Question: I saw this on stackoverflow which works
'''
a = document.createElement("a")
linkText = document.createTextNode("my title text")
a.appendChild linkText
a.title = "my title text"
a.href = "http://example.com"
document.body.appendChild a
'''
I need something similar but my problem is that I'm using charts from here:
<URL>
and I need the title of the chart to be a hyperlink!
In my coffeescript I have the following:
'''
p5 = new JustGage(
id: p["name"]
value: p["value"]
min: 0
max: 100
title: (p["name"]).link p["url"] # My problem is here
)
'''
Right now this is what I see: attached an image:
'''
<a href='http://www.google.com'>test</a>
'''

Thank you!!
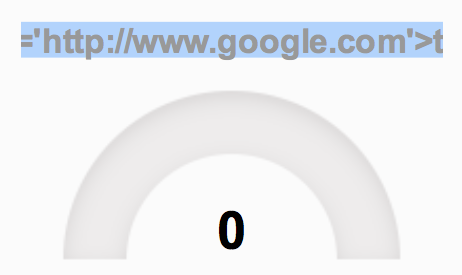
Answer: You can't do it without modifying the library code. The relevant line would be <URL>. Then make an additional parameter for the constructor function that allows you to pass arbitrary values.
If you don't want to do that, just omit the title and place a normal link above the drawing.